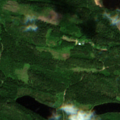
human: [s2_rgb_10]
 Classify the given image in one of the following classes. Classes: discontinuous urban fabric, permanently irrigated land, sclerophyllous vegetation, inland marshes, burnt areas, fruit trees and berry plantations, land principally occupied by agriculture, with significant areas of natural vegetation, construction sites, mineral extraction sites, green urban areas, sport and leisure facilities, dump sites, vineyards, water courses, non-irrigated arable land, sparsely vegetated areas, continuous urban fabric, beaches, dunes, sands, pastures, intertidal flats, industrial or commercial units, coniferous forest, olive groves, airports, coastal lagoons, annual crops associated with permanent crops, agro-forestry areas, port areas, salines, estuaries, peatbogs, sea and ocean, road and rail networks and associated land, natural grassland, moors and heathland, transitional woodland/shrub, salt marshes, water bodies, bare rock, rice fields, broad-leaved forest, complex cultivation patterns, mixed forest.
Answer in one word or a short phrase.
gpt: coniferous forest, mixed forest, water bodies